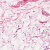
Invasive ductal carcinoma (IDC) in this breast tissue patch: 0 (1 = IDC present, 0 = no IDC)